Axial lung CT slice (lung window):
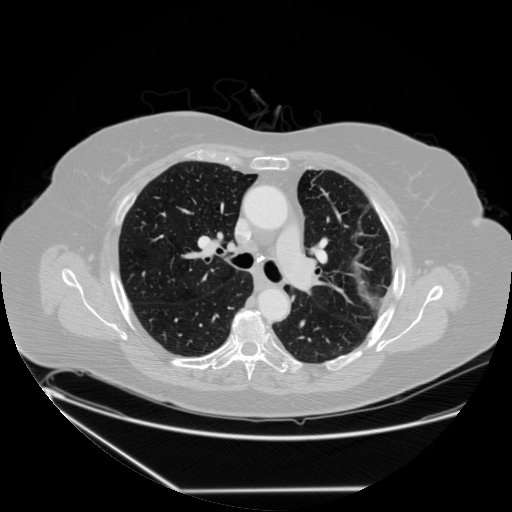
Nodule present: no